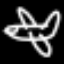
Label: airplane